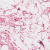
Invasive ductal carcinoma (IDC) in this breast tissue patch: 0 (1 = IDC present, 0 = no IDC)